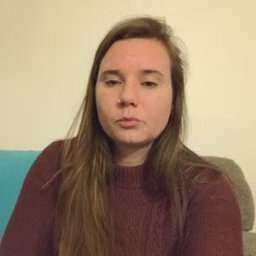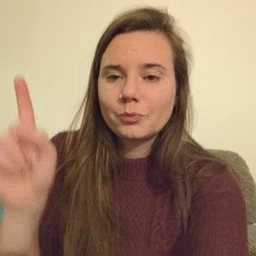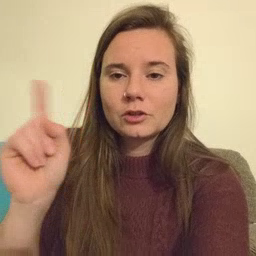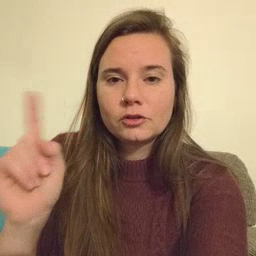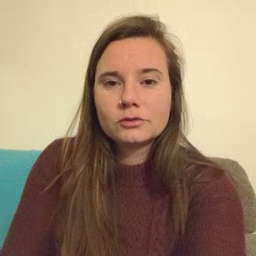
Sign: where